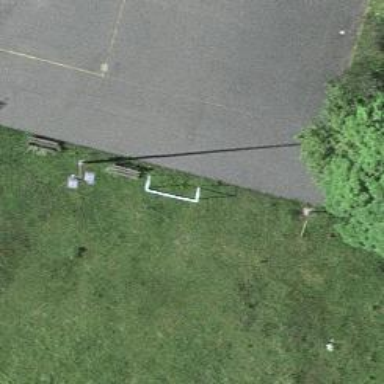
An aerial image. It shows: Bench.